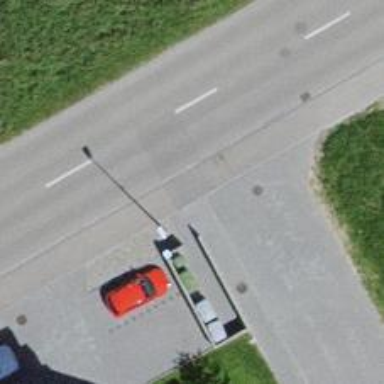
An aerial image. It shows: Asphalt sidewalk along the footway.